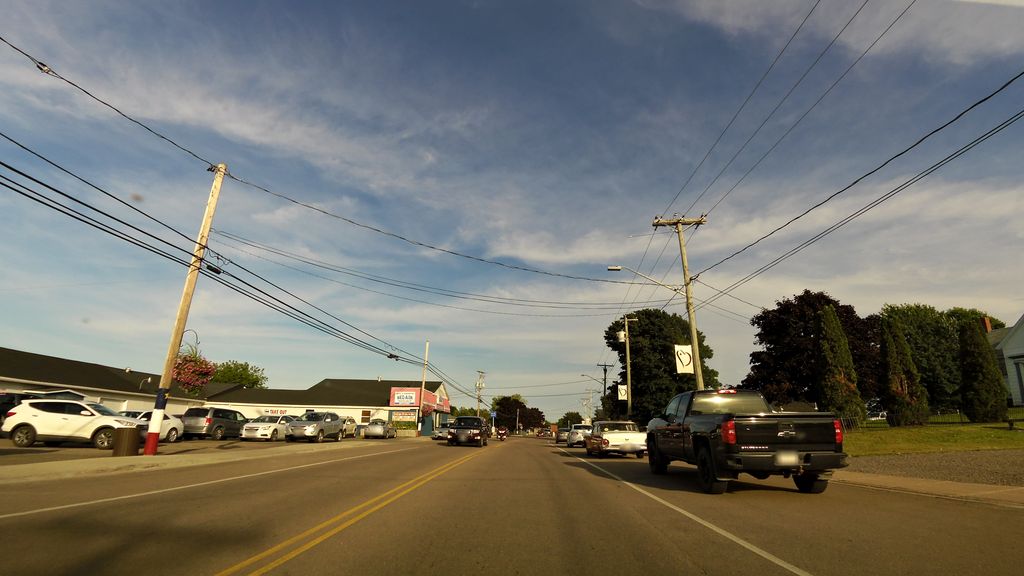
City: charlottetown